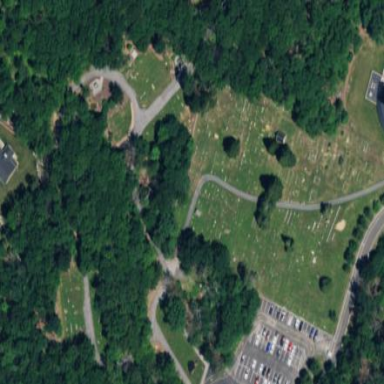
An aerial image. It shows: Cemetery.